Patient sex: M
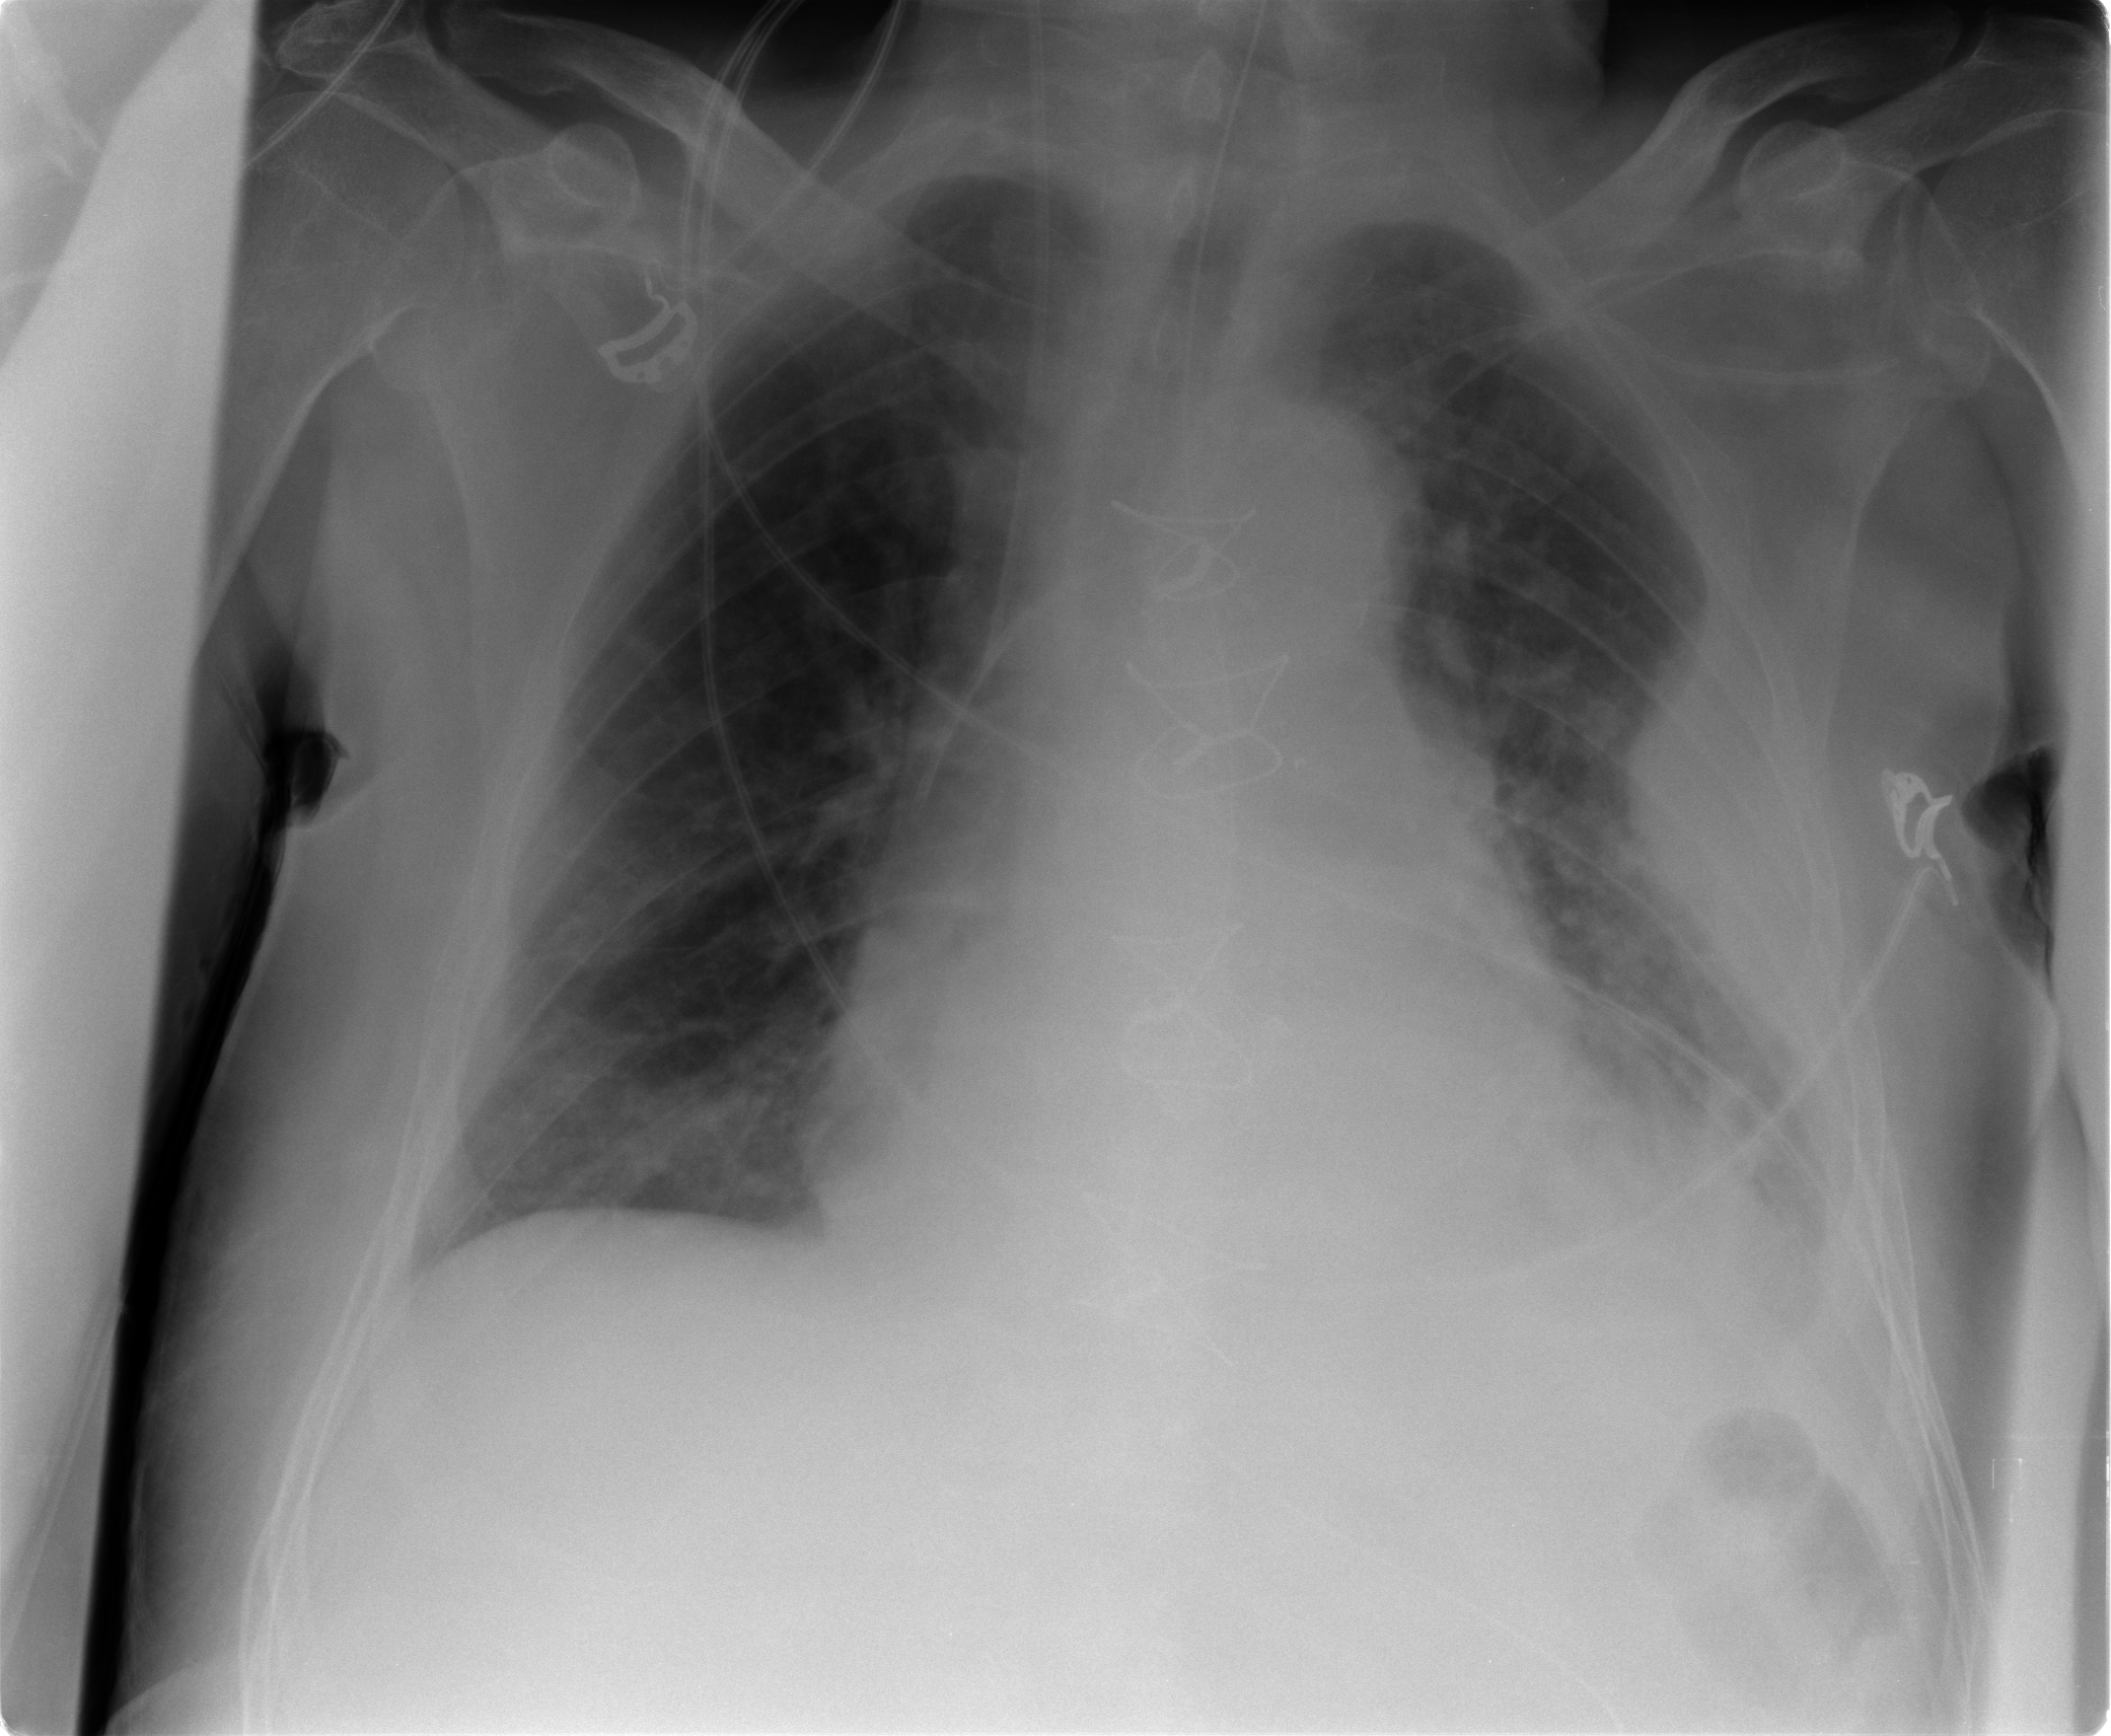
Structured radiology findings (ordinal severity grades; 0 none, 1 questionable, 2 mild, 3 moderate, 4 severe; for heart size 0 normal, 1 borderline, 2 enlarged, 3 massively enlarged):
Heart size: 2
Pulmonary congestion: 2
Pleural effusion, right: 0
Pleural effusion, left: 2
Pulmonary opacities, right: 0
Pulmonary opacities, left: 0
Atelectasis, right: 0
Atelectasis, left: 2